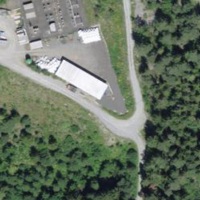
EUNIS habitat code: 44
Species observed at this site:
Lepus europaeus
Cervus elaphus